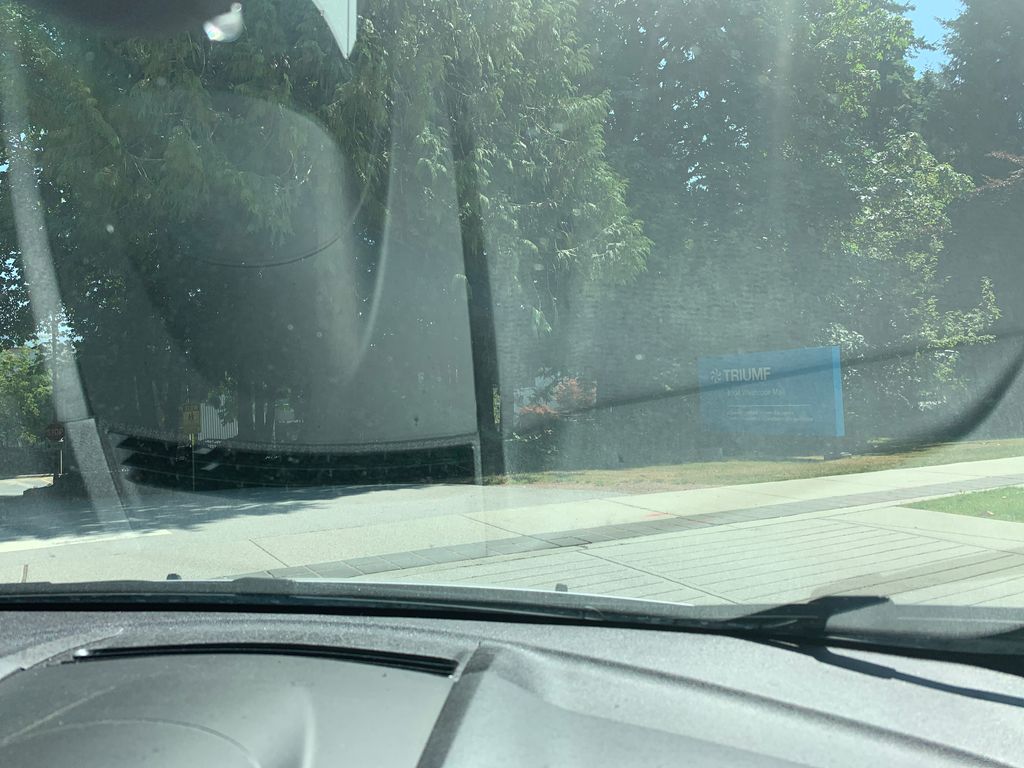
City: vancouver